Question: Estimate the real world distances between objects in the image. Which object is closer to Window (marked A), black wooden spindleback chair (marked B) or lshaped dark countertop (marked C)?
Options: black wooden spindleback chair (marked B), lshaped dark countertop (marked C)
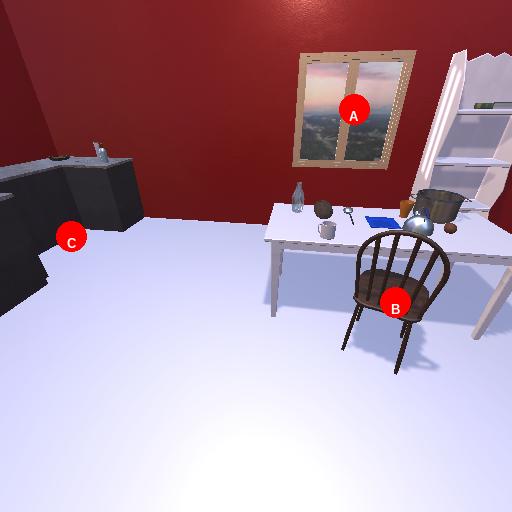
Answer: black wooden spindleback chair (marked B)